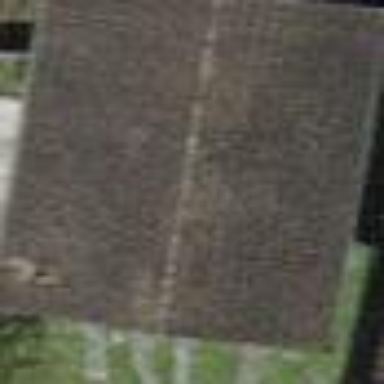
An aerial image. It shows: Shed.